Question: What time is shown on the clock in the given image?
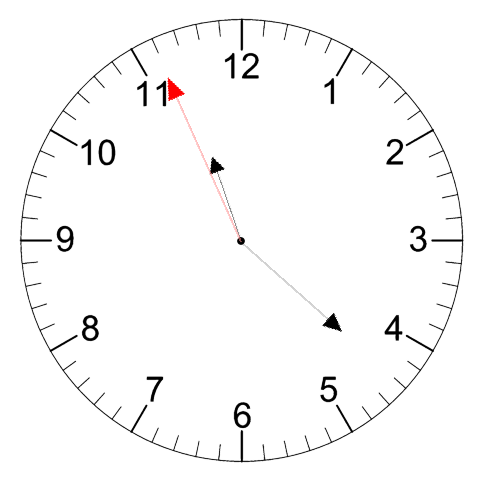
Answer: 11:21:56